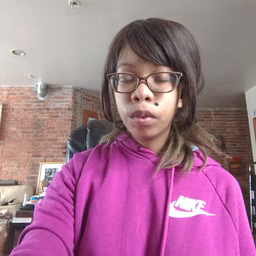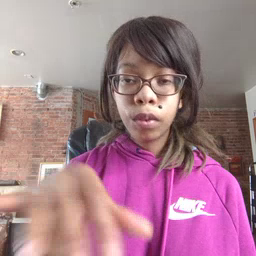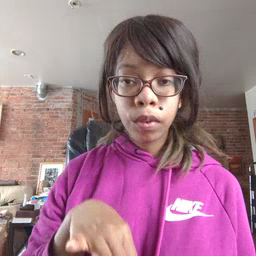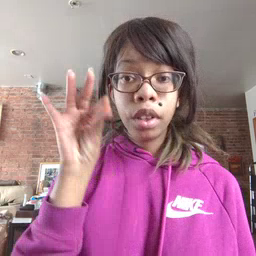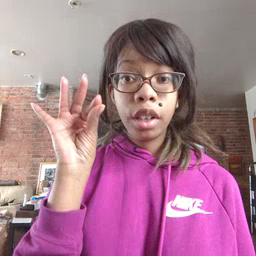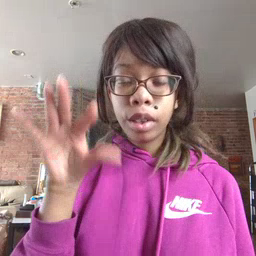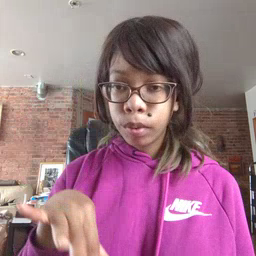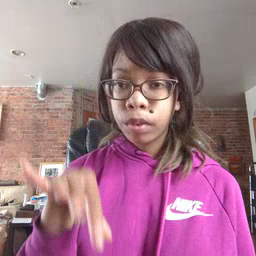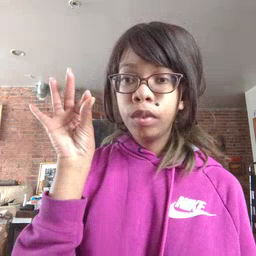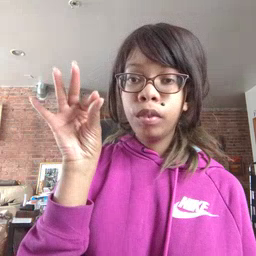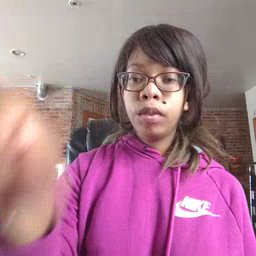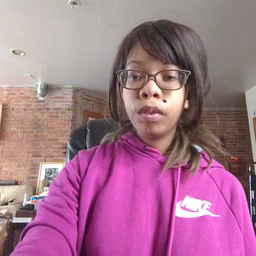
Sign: find